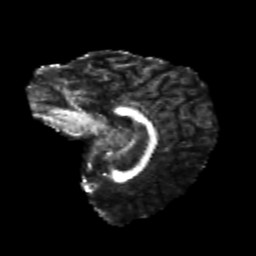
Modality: FA
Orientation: sagittal
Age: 26
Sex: female
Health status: healthy
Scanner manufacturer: philips
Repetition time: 7.389 s
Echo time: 0.08599 s